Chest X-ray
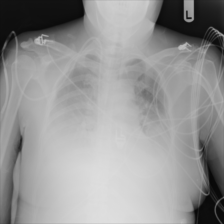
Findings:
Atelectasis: negative
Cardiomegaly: negative
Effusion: positive
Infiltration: negative
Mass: negative
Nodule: negative
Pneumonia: negative
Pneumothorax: negative
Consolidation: negative
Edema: negative
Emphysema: negative
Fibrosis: negative
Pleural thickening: negative
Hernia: negative